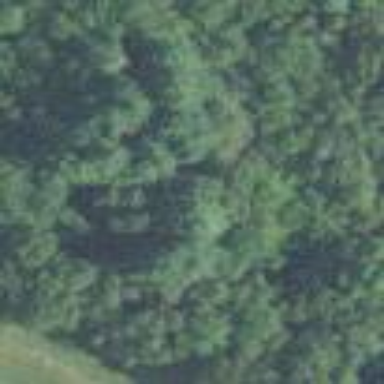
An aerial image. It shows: Mixed woodland with various types of leaves.